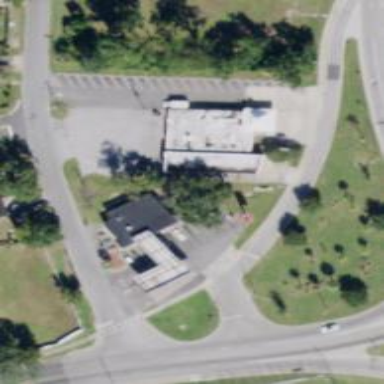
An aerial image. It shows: Convenience shop.